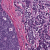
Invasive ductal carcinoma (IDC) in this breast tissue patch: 0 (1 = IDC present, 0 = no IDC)